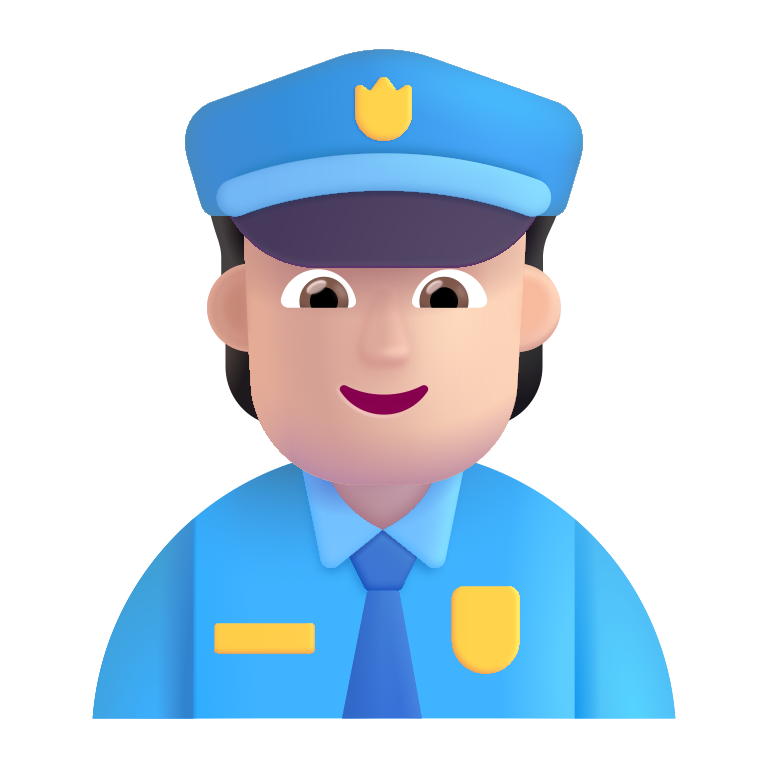
police officer color light